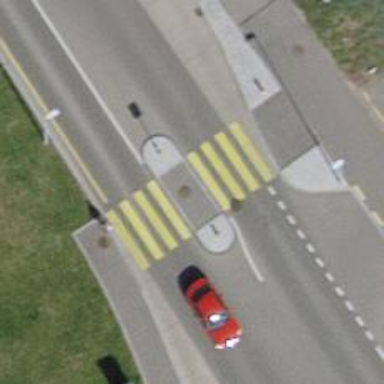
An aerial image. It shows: Uncontrolled zebra crossing with central island.